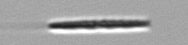
Label: pennate